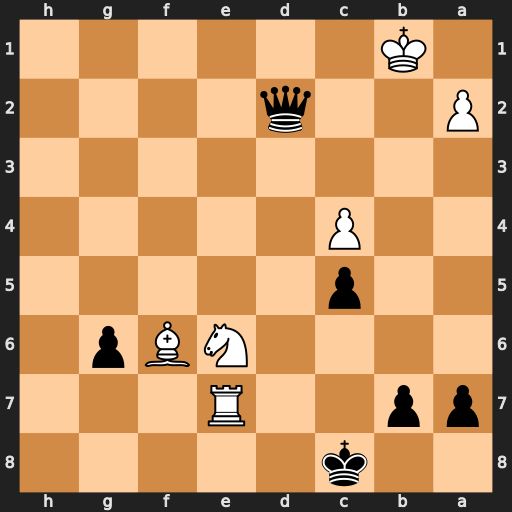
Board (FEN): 2k5/pp2R3/4NBp1/2p5/2P5/8/P2q4/1K6
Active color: b
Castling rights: -
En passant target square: -
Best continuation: Qe1+ Kc2 Qf2+ Kb3 Qxf6